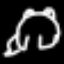
Label: frog